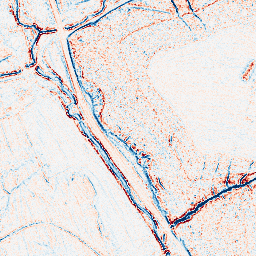
Category: edge_preserving
Decomposition family: bilateral
Decomposition parameters: d: 5
sigma_color: 150
sigma_space: 100
Upsampling method: cubic_mitchell
Upsampling parameters: scale: 8
Upsampling scale: 8